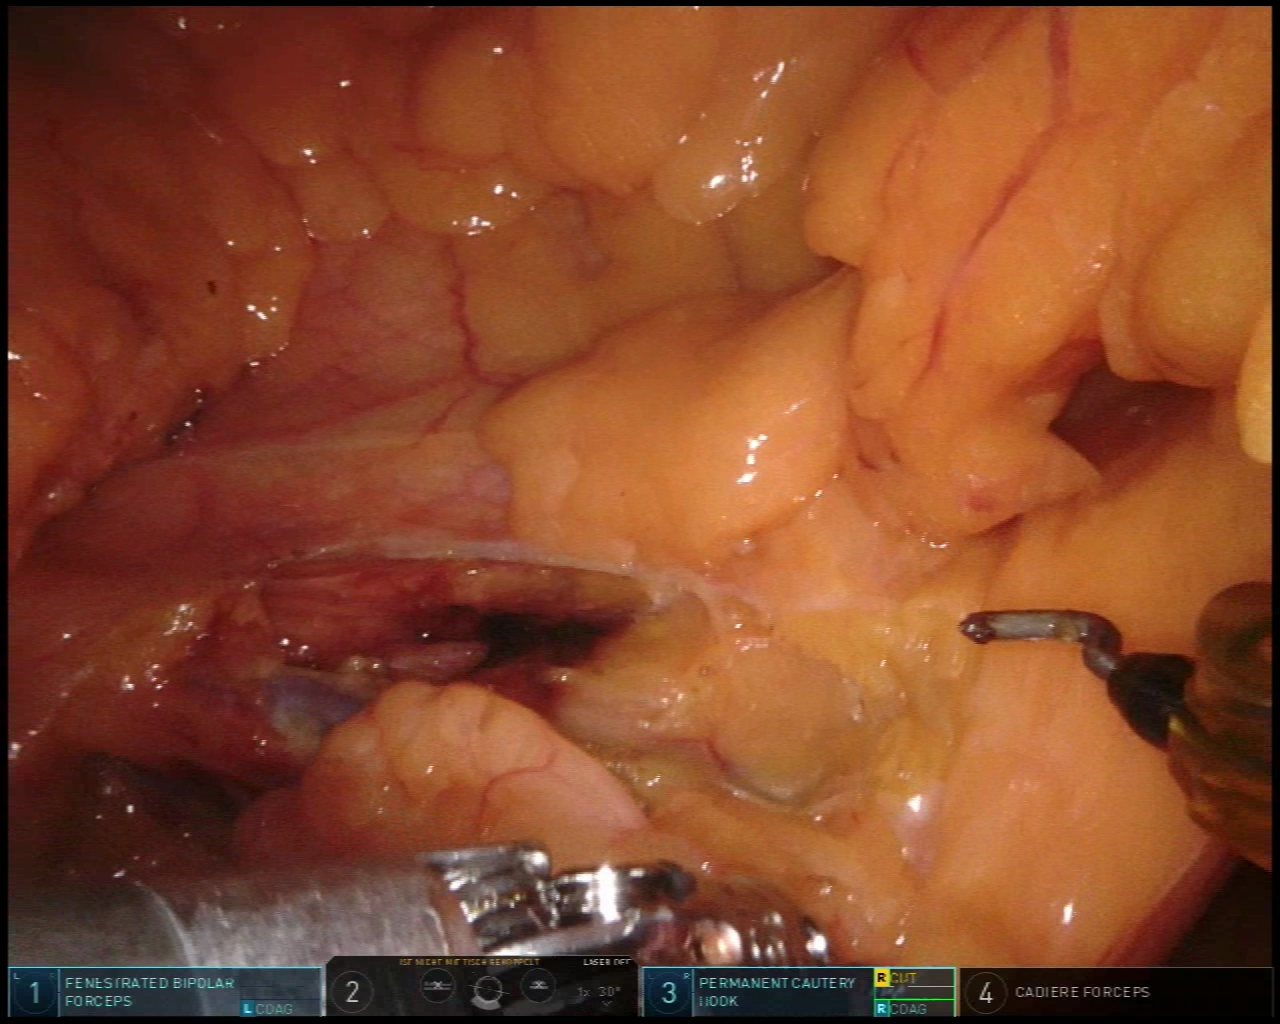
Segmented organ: intestinal_veins
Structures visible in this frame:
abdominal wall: no
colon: no
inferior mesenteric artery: no
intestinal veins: yes
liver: no
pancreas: no
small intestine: no
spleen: no
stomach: no
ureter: no
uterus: no
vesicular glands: no